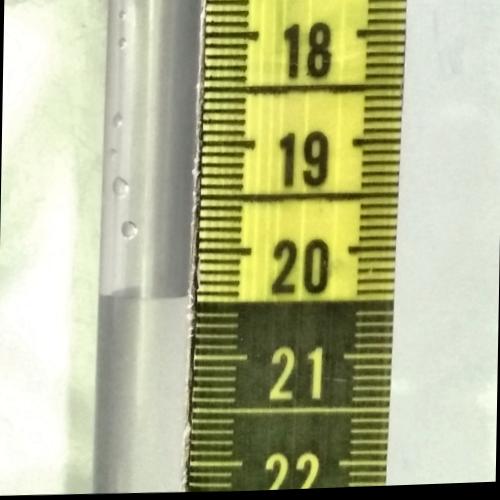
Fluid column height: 20.4 cm